Question: I want to add UITableView on top of UIView. Here's an image  of what exactly i want to do.
Sample code link/tutorial is appreciated.
Thanks
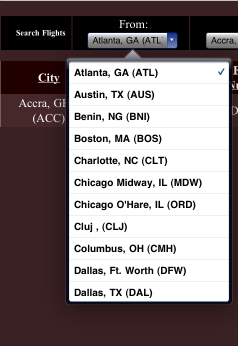
Answer: <URL>